Question: I started up Visual Studio this morning and wanted to create a new C# Windows Form project. But for some reason it doesn't show up anymore. My friend can still make new C# Windows Form projects but for me I can't even see it as an option.

The Windows Form should be the top one...
I couldn't find anything on google. Does anyone know a solution?
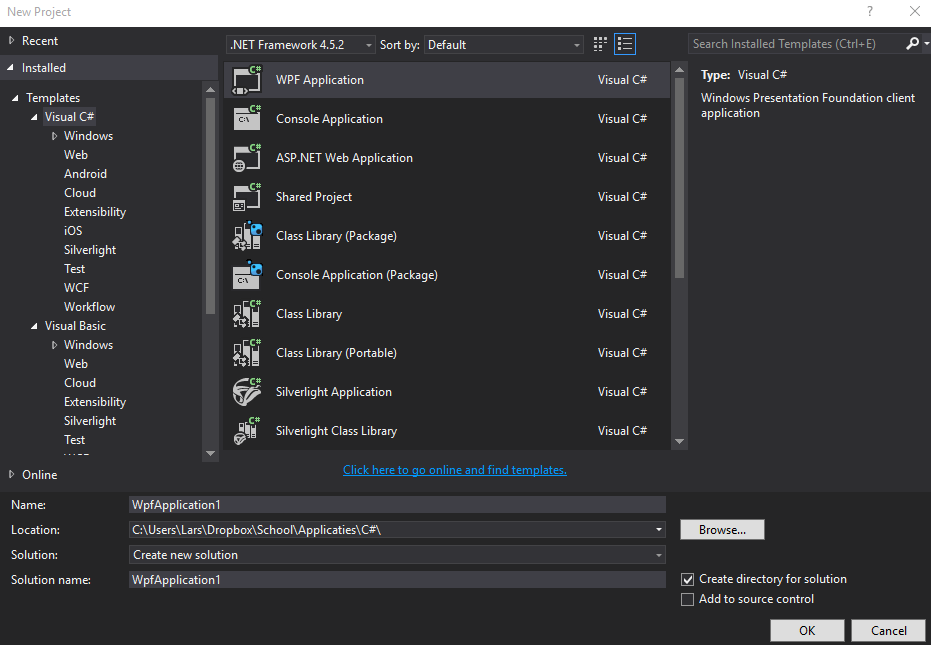
Answer: What you can do is closing all instances of Visual Studio
then, running the following command in the Visual Studio command prompt
'''
devenv /installvstemplates
'''
<URL>